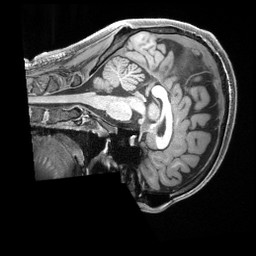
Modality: T1w
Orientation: sagittal
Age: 23
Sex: male
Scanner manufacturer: siemens
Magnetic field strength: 3 T
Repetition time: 2.4 s
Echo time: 0.00222 s